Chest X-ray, PA view. Patient: 61 years old, sex F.
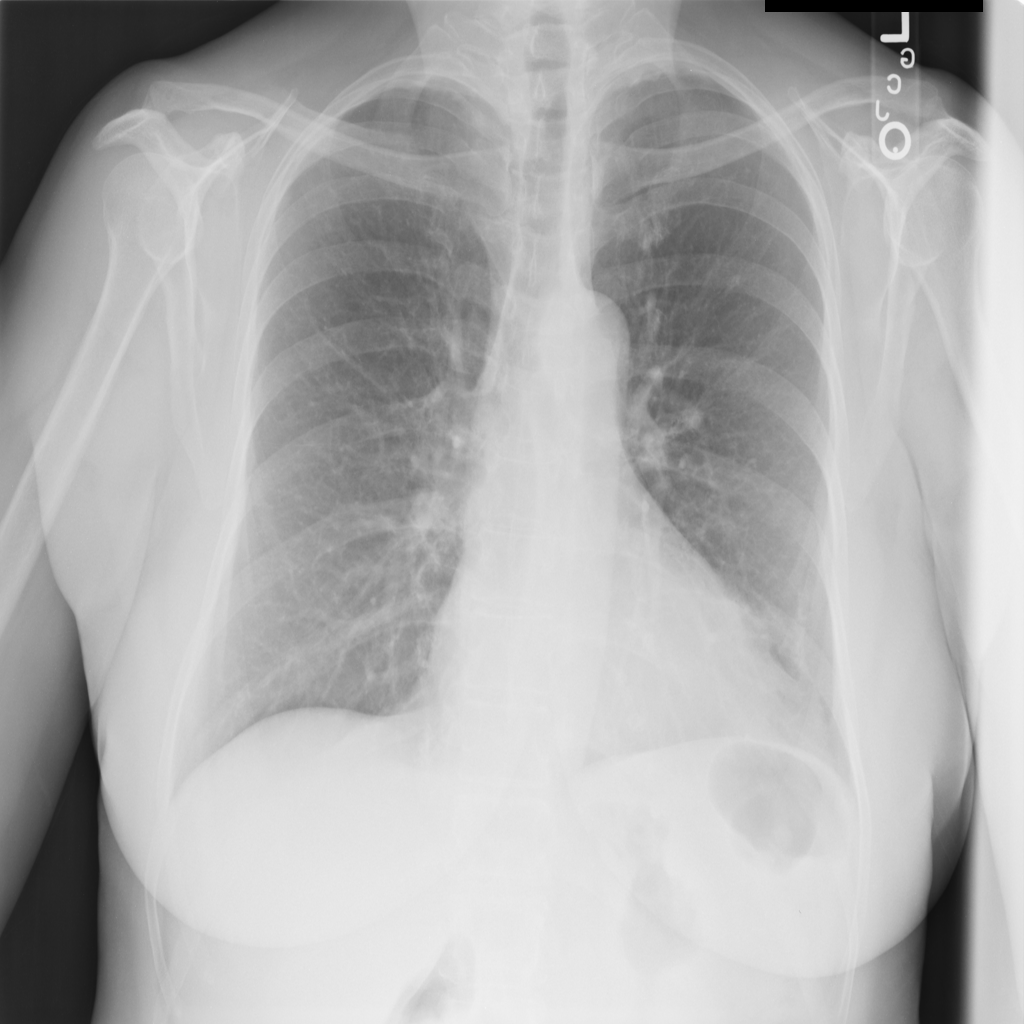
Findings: Pleural_Thickening